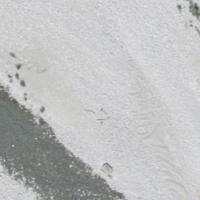
EUNIS habitat code: 15
Species observed at this site:
Melanargia galathea